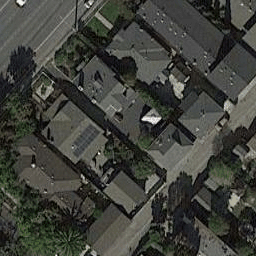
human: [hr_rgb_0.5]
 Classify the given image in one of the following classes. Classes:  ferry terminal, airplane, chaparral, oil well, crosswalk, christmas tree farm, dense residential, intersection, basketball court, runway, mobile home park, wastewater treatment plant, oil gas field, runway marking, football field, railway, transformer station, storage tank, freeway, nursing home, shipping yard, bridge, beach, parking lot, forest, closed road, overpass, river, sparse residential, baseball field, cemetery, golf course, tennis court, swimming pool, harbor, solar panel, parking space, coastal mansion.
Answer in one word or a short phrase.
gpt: dense residential